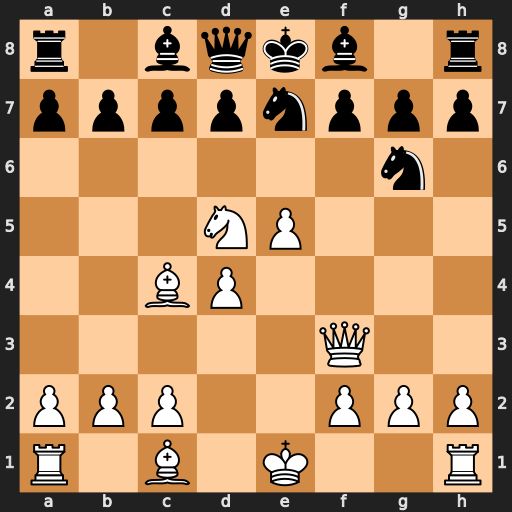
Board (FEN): r1bqkb1r/ppppnppp/6n1/3NP3/2BP4/5Q2/PPP2PPP/R1B1K2R
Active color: w
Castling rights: KQkq
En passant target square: -
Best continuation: Bg5 Nxd5 Bxd8